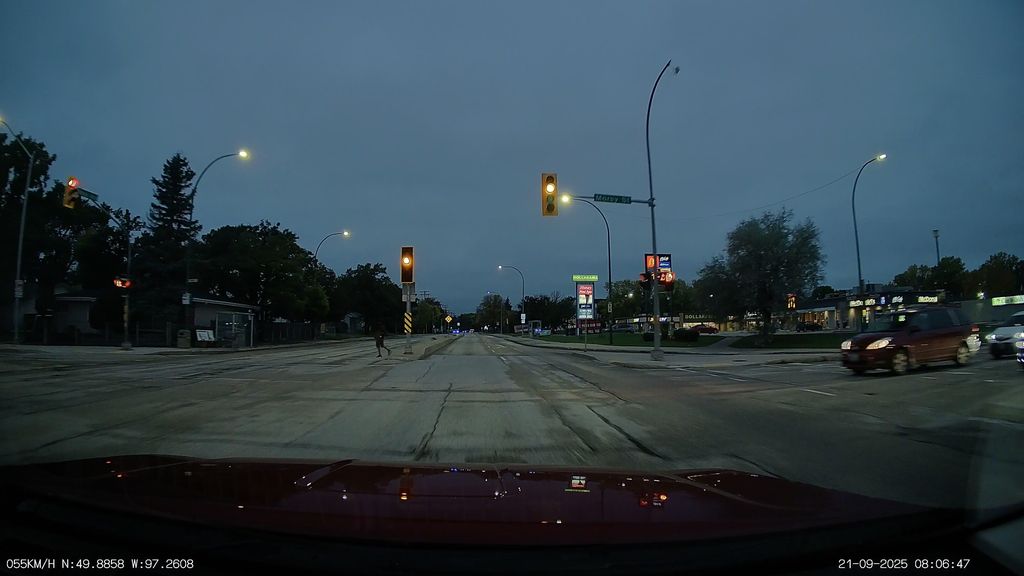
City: winnipeg